Question: I want to replicate the 'UITableViewCellStyleValue1' provided by apple, I just can't figure out the font and size of the text in the cells in the right. Specifically the font and color of numbers below is, 28 1 6843.

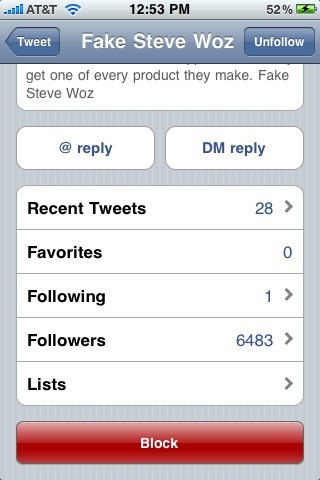
Answer: Use the default font with the label with the
size = '[UIFont boldSystemFontOfSize:16]';
and the color of the number you are looking for is
'label.textColor = [UIColor colorWithRed:81.0/255.0 green:102.0/255.0 blue:145.0/255.0 alpha:1.0];'